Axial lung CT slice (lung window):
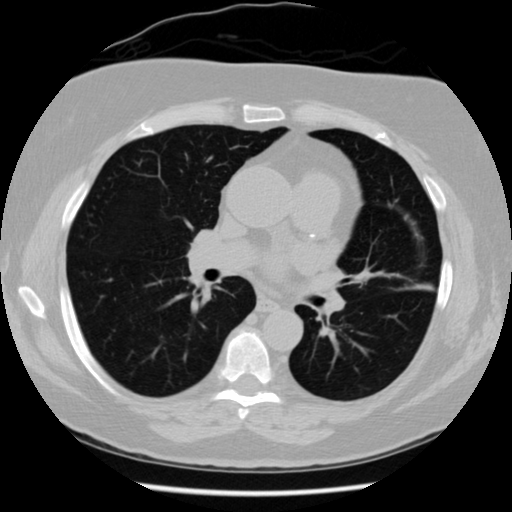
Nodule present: no